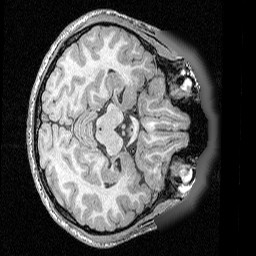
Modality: T1w
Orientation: axial
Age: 21
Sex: male